Interaction volume radius: 10 \u00c5
Interaction volume height: 20 \u00c5
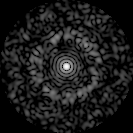
Disorder parameter: 0.8577